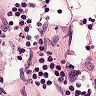
Metastatic tissue present: no